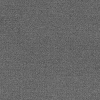
Atmospheric dust classification: dusty